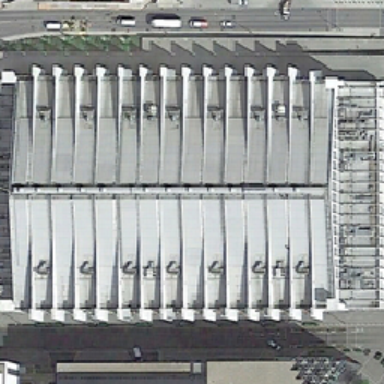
Between the two roads stands a square striped white building .